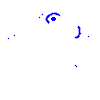
Particle: pion